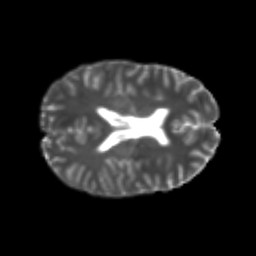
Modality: T2w
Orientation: axial
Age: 20
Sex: female
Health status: healthy
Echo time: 0.074 s